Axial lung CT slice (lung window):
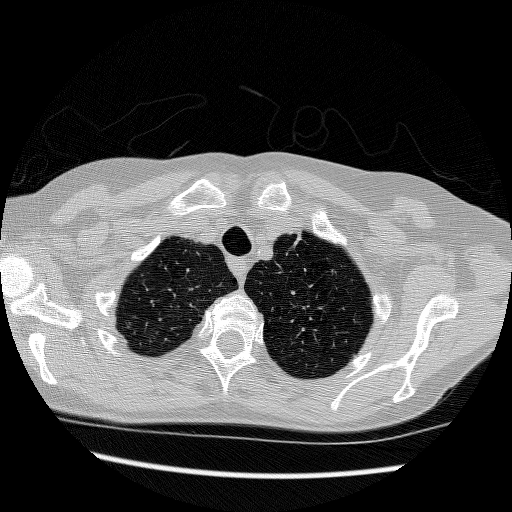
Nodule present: no